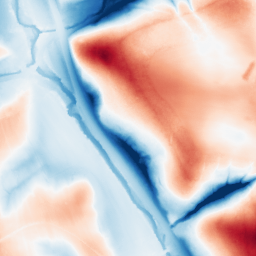
Category: edge_preserving
Decomposition family: guided
Decomposition parameters: radius: 32
eps: 0.1
Upsampling method: sinc_hamming
Upsampling parameters: scale: 4
kernel_size: 16
Upsampling scale: 4